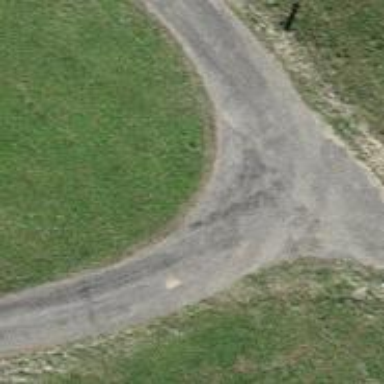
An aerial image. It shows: Well-maintained track road with grade 1 tracktype.